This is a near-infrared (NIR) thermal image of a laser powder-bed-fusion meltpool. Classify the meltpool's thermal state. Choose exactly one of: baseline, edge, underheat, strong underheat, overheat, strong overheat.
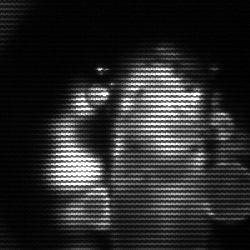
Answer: strong underheat